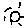
Label: sun